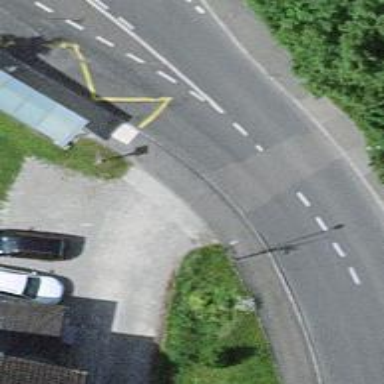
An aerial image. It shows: Driveway with fine gravel surface.